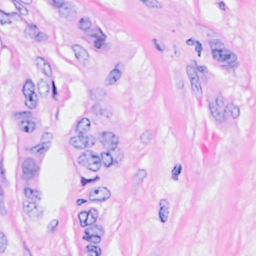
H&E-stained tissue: Breast